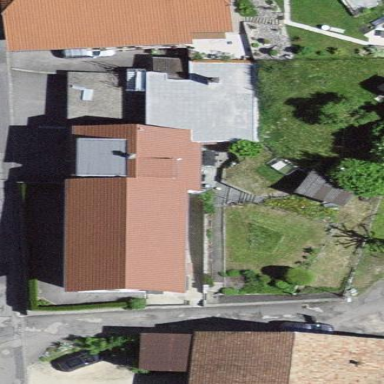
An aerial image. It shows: Residential building.